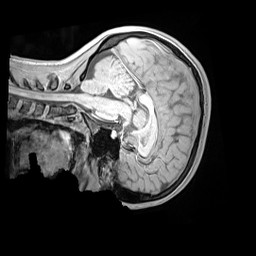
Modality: MP2RAGE
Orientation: sagittal
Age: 11
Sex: female
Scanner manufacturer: siemens
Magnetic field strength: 3 T
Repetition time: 4 s
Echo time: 0.00303 s